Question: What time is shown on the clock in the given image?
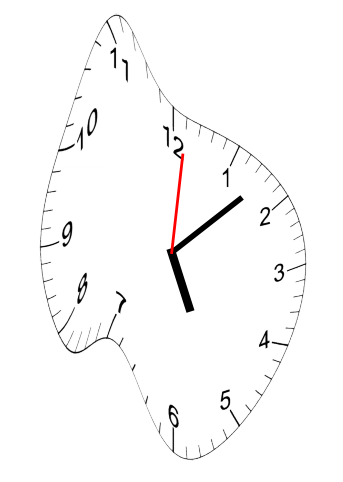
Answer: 05:08:01